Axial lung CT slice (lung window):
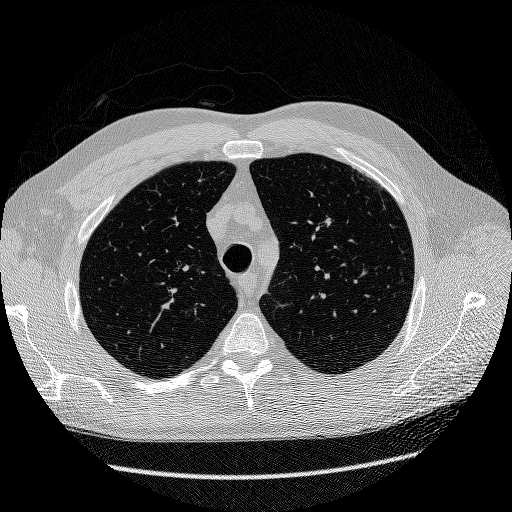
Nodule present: no